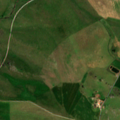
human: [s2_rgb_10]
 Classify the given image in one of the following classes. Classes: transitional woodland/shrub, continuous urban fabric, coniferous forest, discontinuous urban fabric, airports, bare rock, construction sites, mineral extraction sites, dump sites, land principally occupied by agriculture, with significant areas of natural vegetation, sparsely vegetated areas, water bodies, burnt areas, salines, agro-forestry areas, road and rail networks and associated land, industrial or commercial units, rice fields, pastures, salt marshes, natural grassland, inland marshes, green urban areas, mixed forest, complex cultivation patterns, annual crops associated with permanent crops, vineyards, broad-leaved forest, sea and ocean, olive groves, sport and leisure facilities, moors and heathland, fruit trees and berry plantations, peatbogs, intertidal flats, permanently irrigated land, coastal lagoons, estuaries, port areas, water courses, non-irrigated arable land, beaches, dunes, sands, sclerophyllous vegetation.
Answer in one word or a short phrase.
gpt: non-irrigated arable land, complex cultivation patterns